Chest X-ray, PA view. Patient: 44 years old, sex M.
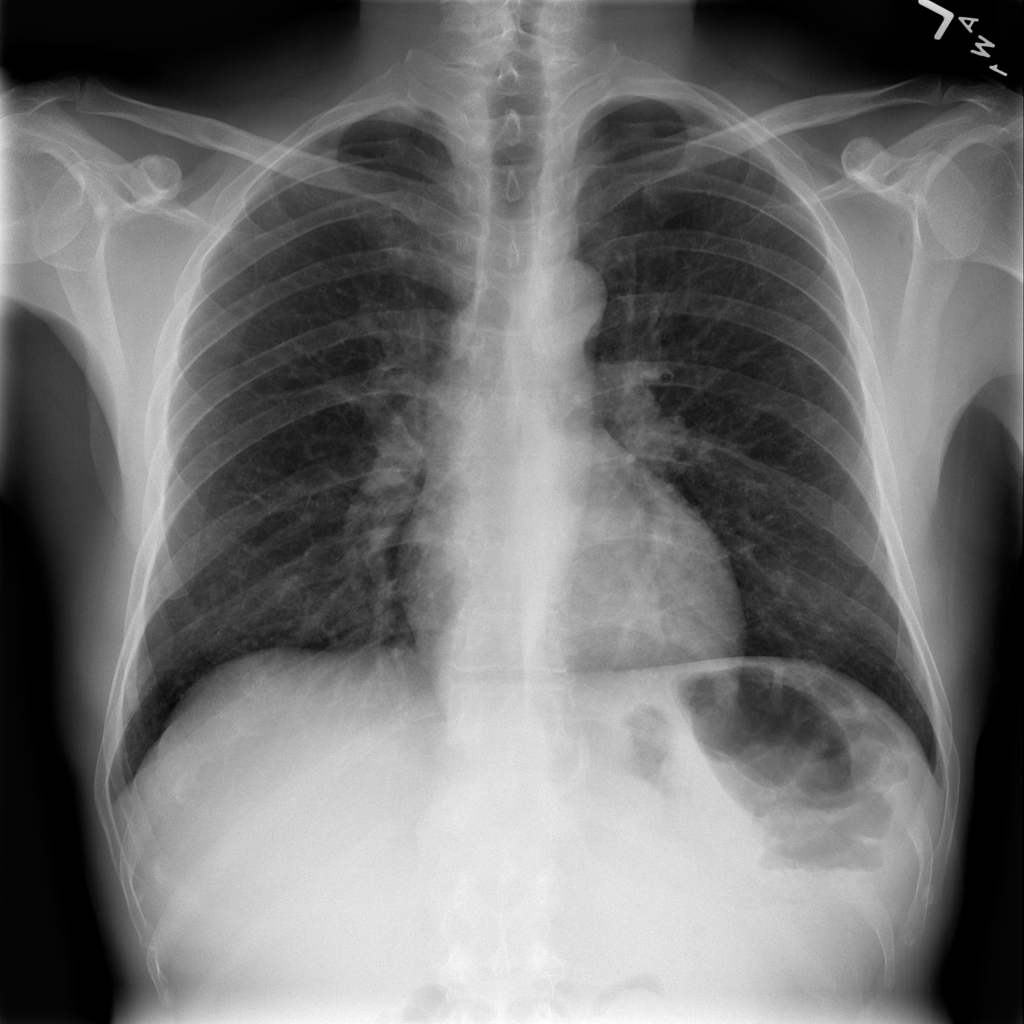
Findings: No Finding